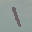
Label: 1